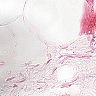
Metastatic tissue present: no